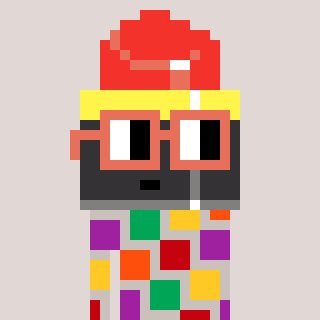
a pixel art character with square orange glasses, a lipstick-shaped head and a foggrey-colored body on a warm background